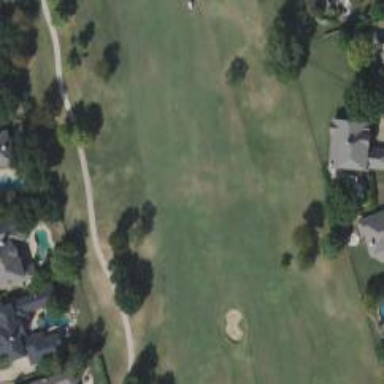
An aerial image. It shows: Golf hole.